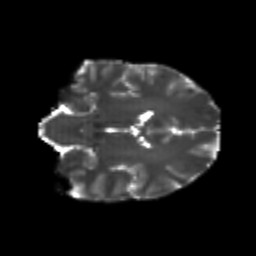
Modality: T2w
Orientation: coronal
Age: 21
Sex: female
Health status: healthy
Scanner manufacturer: philips
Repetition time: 7.389 s
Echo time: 0.08599 s